Question: I have an image:

How do I find areas of different intensity in an image? How do I find all the bright areas that differ to the original brightness, and contrary-wise, how to find the dark areas, originating from shadows in this case?
Human eye realises the change in brightness, but how would a program do that?
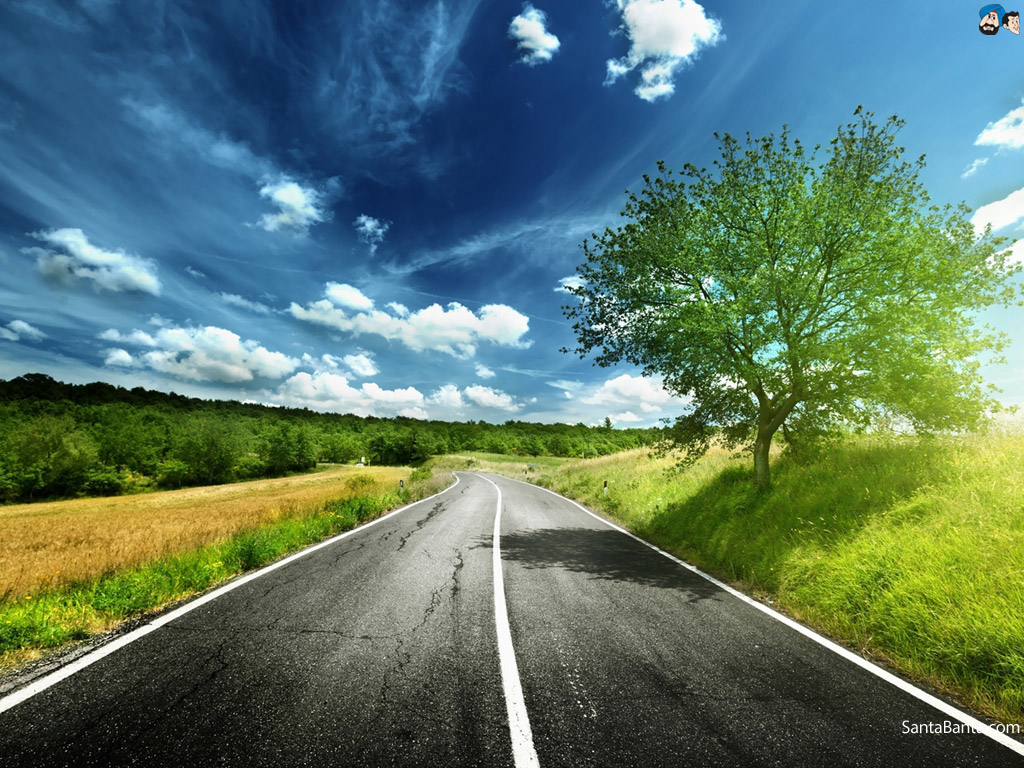
Answer: There are multiple approaches to this. I am gonna suggest just a couple of them here.
1. You can find the mean of the RGB values of the image and use the lower 10% of the pixels which vary the most from the mean as darker pixels and the highest 10% of the pixels which vary the most from the mean as brighter pixels.
2. You can set a predefined threshold for a bright pixel, lets say RGB=[220,220,220] and dark pixel as RGB=[30,30,30] and iterate through the image and classify the pixels accordingly.
You can also look into dynamic thresholding for the second method and your approach to the problem can be optimised accordingly.
There are multiple ways to handle this as well. One approach can be the mean-value subtraction technique. The human eye responds to change with respect to the previous image which was perceived. The program needs to do the same where it needs to compare the changes to the previously captured frame(s). Look into temporal filtering to get a further idea about this..
Hope this helped